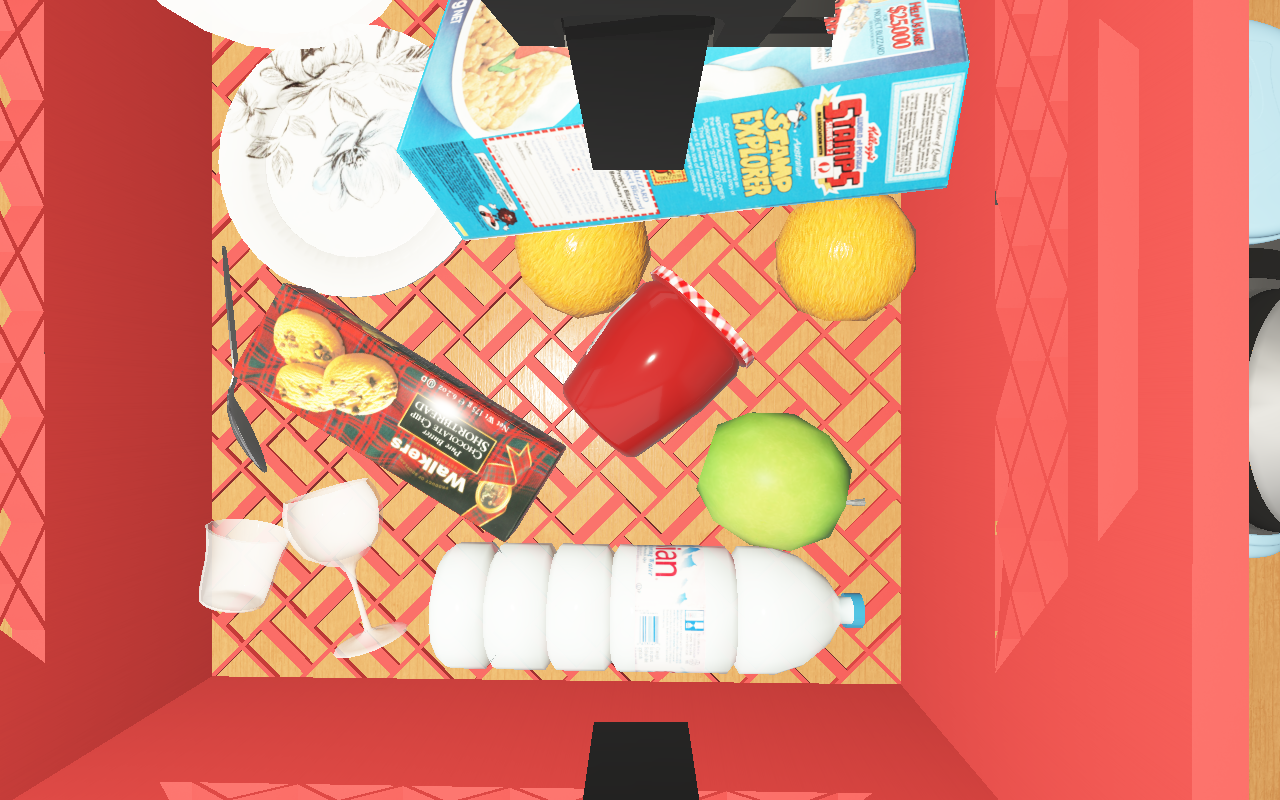
Objects in the scene:
carafe
apple
orange
orange
plate
glass
jam jar
cereal box
cereal box